Question: How can i index a solr server with the content of webservice.
my webservice output looks like this

now i want to index the solr serverwith the content under xml as shown above
how can i index thiss into apache solr.
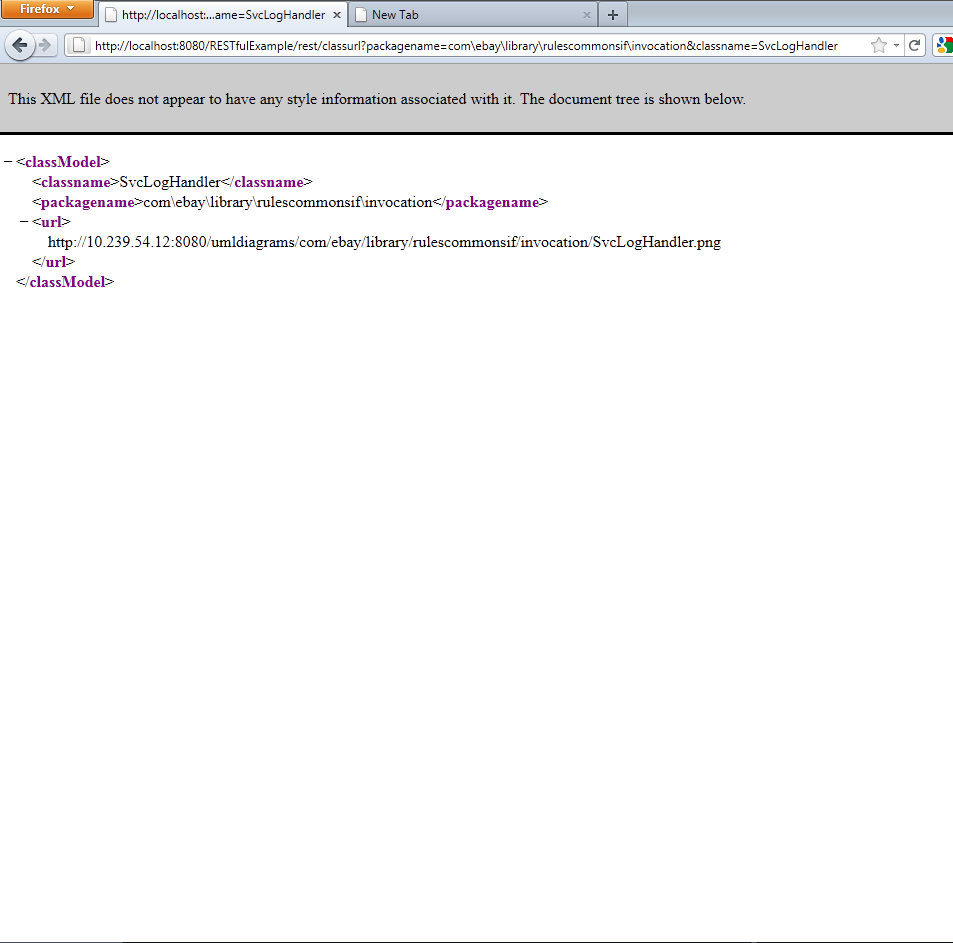
Answer: Make a script in your favorite scripting language (Python for me). I did something similar with databases and hope a similar solution will go well fro you.
With Python:
1. urllib2 can fetch the body of your webpage, given the URL.
2. Use an XML parser like etree to recursively descend down the tree, and convert it into an XML/ JSON hierarchy of your choosing (as you prefer)
3. Upload it to Solr (Solr allows uploads in XML, JSON, CSV etc).
And run this script periodically like a cron-job.
---
You will need two pieces of code: one to query your RESTful service and acquire the body of the response; the other to upload a formatted document to Solr.
This piece of code uploads a Python object to the given and a solr's response is returned as a Python object. A native Python object (composed of dictionaries (associative arrays), lists, strings, numbers) translates to JSON easily (with 1-2 caveats).
Use this only as reference. I guarantee no suitablity for your purpose.
Dont forget to use which is available from Solr 3.3 onwards. You need MultipartPostHandler library.
'''
def solr_interface(self,request_url,request_obj):
request=json.dumps(request_obj,indent=4,encoding="cp1252")
opener = urllib2.build_opener(MultipartPostHandler.MultipartPostHandler)
urllib2.install_opener(opener)
req = urllib2.Request(request_url, request)
req.add_header("Content-Type", "application/json")
text_response = urllib2.urlopen(req).read().strip()
return ast.literal_eval(text_response)
'''
As for parsing (and composing) XML in Python, use these excellent tutorials <URL>
This is a commandline sample.
'''
from xml.etree import ElementTree as ET
elem =ET.fromstring("<doc><p>This is a block</p><p>This is another block</p></doc>")
for subelement in elem:
... print subelement.text
...
This is a block
This is another block
'''